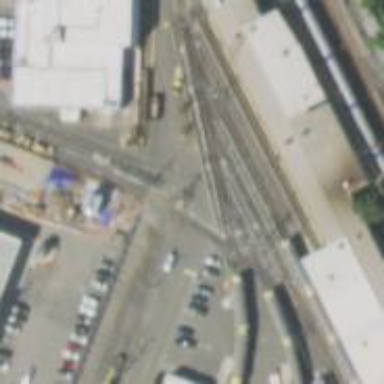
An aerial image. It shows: Railway crossing.